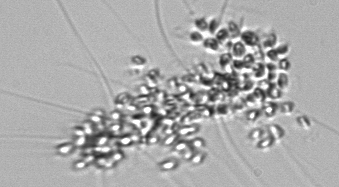
Label: Chaetoceros_didymus_TAG_external_flagellate